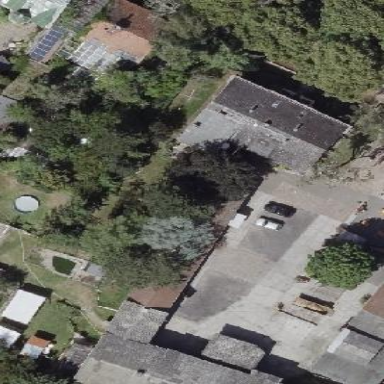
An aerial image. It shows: Garage building.